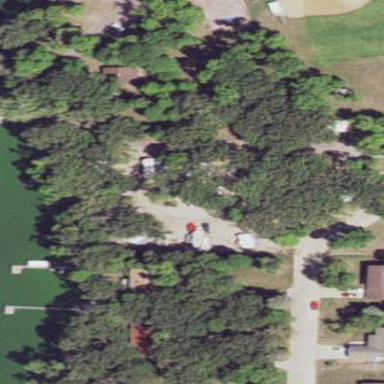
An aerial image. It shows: Campsite for tourism.